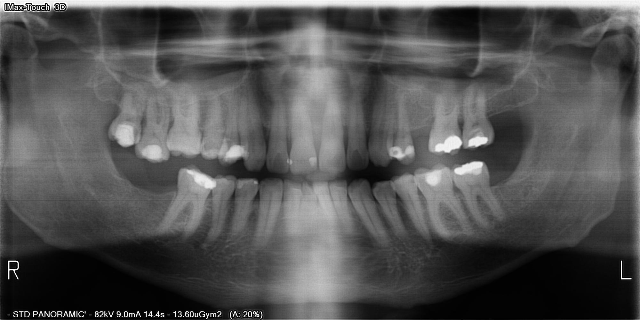
adult